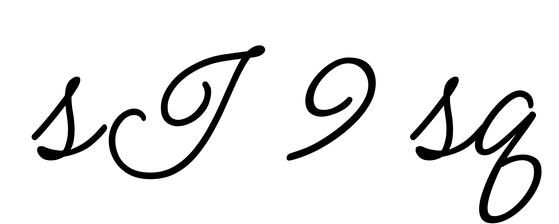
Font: MeowScript-Regular